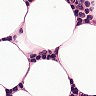
Metastatic tissue present: no